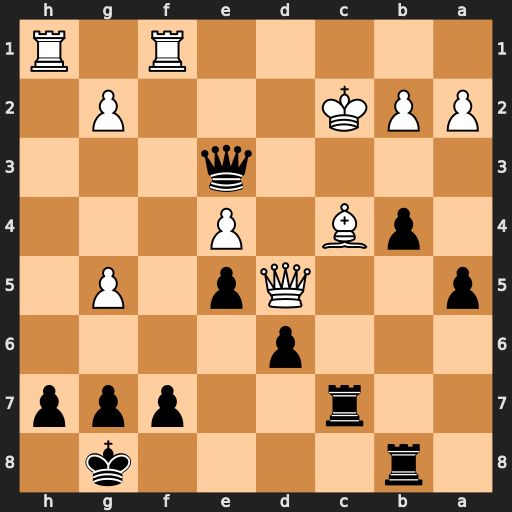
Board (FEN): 1r4k1/2r2ppp/3p4/p2Qp1P1/1pB1P3/4q3/PPK3P1/5R1R
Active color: b
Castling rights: -
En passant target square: -
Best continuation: Qe2+ Kb1 Qxc4 Qxc4 Rxc4